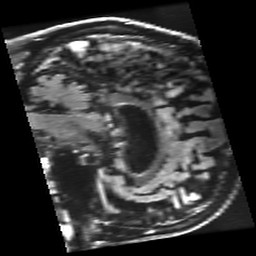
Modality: FLAIR
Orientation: sagittal
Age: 83
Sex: male
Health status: healthy
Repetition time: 12 s
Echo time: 0.09782 s